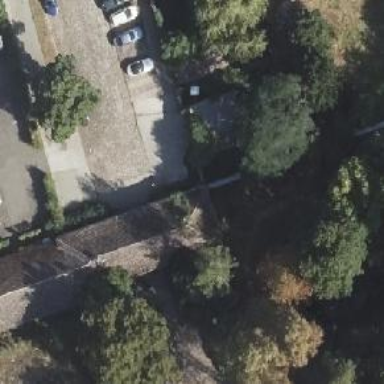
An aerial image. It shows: Footway that passes through building tunnel.